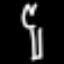
Label: fork